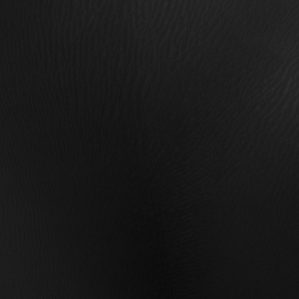
Label: non_frost